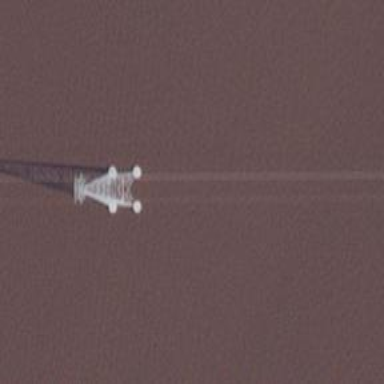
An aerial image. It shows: Lattice crossing tower.